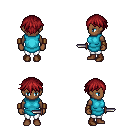
a pixel art fantasy rpg character, female body template, human, dark skin, teal tunic, white pants, brunette short bangs hairstyle, leather bracers, brown shoes, dagger, four views (front, back, left, right), 2x2 character sprite sheet, small pixel art, hard edges, no anti-aliasing